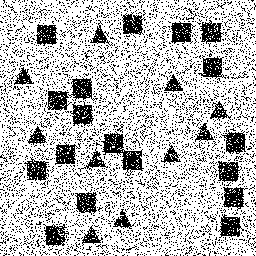
Squares: 18
Triangles: 10
Stars: 0
Total shapes: 28